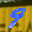
Label: 9